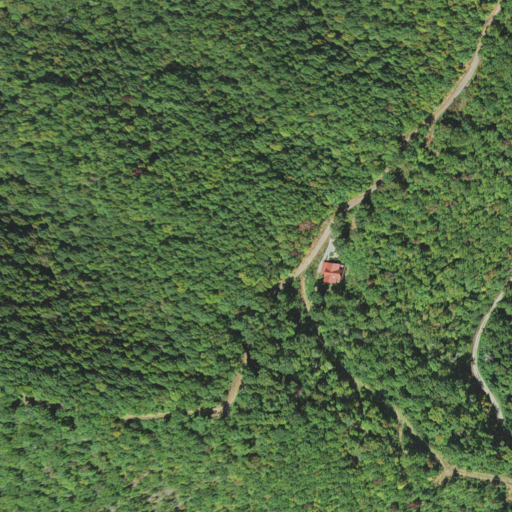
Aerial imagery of ridge(s) in North Carolina named Brushy Fork Mountain containing deciduous forest, mixed forest, and open development